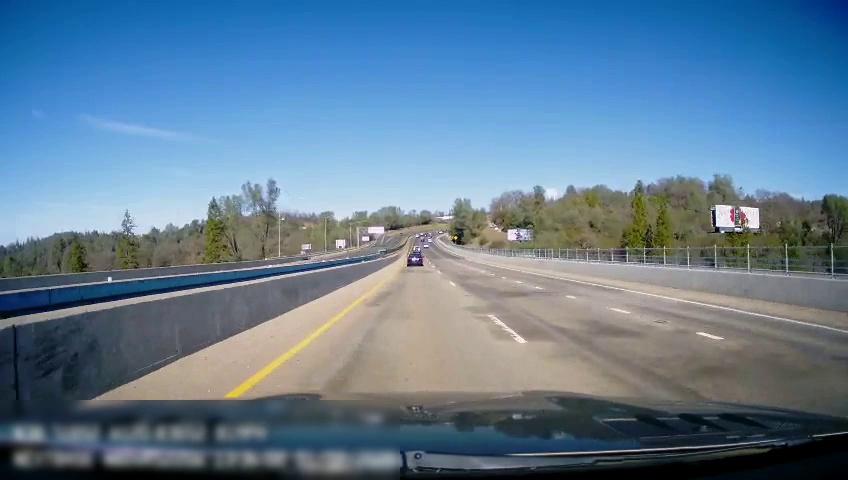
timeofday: Day
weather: Sunny
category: Drivable Space
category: Vehicles | Car
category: Lanes | Current Lane
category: Lanes | Current Lane
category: Lanes | Alternate Lane
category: Lanes | Alternate Lane